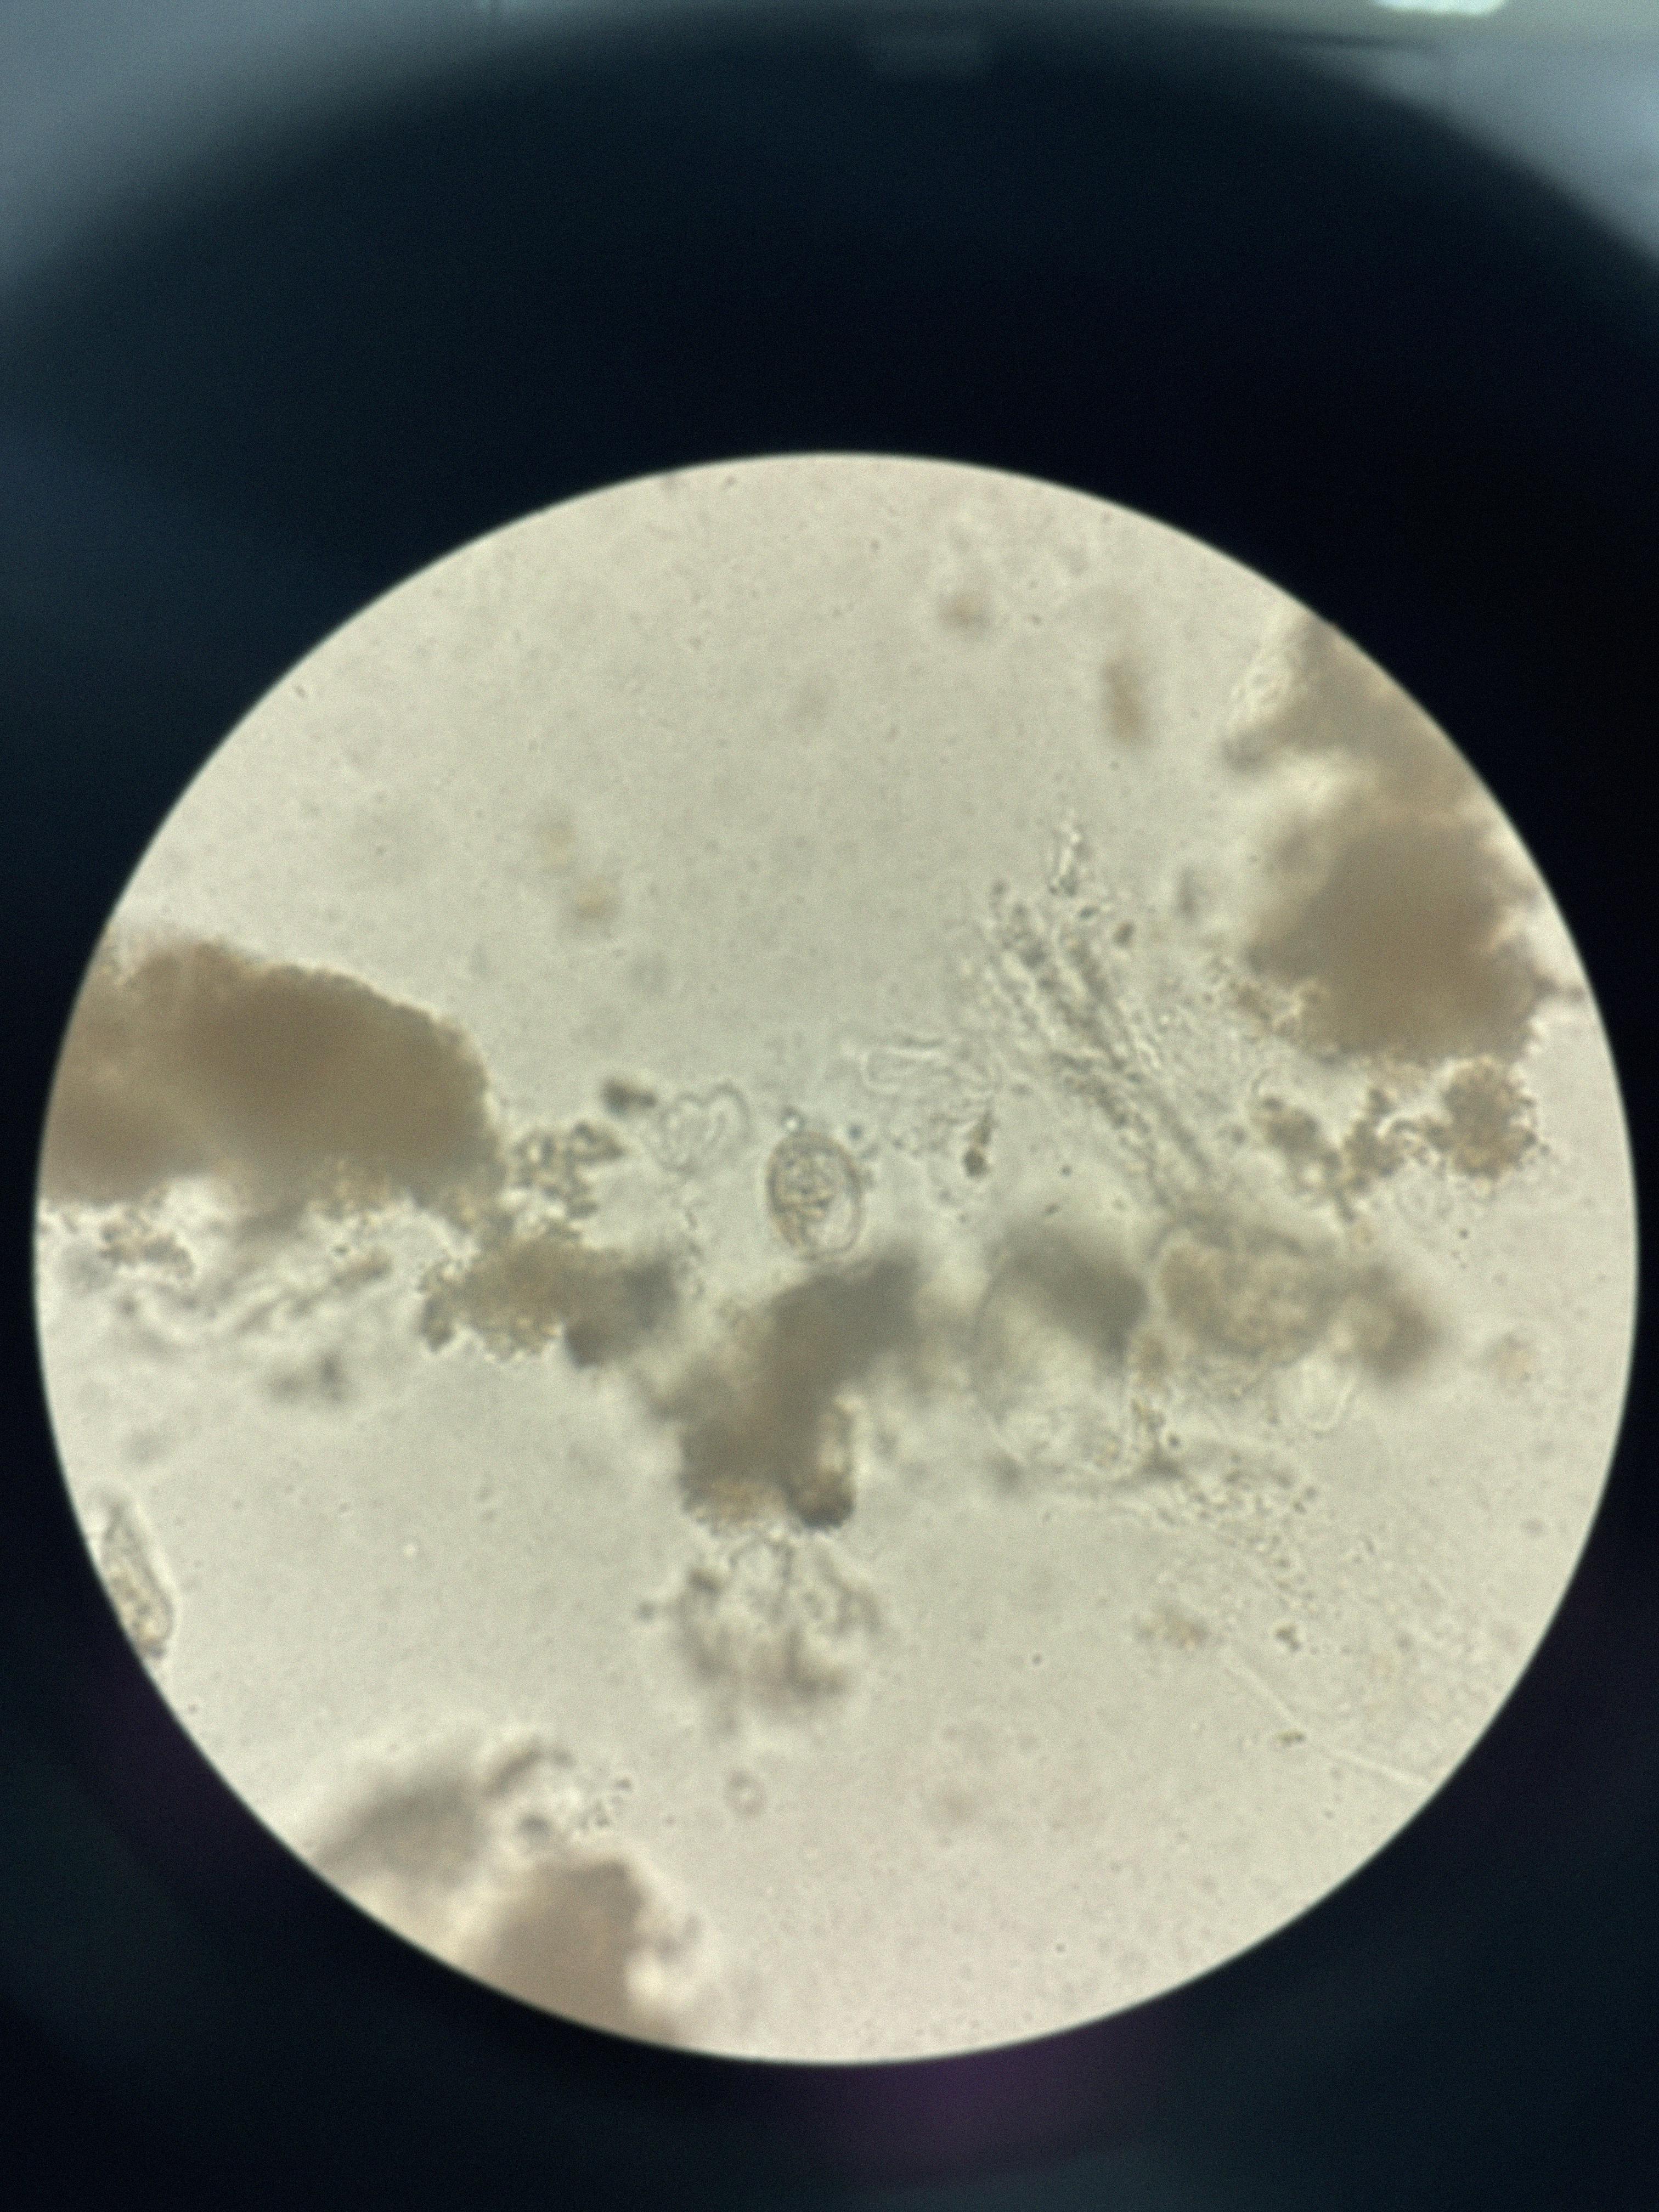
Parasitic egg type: Hymenolepis nana